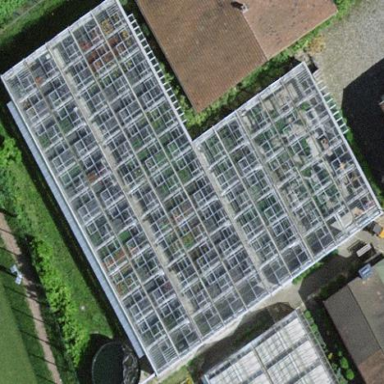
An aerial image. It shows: Greenhouse.